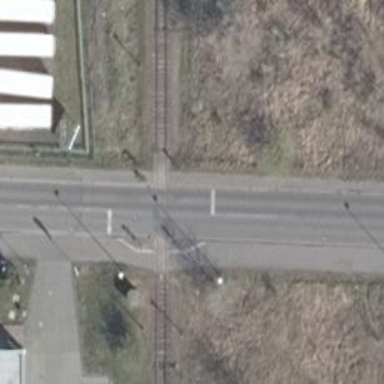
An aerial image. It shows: Crossing for the railway.